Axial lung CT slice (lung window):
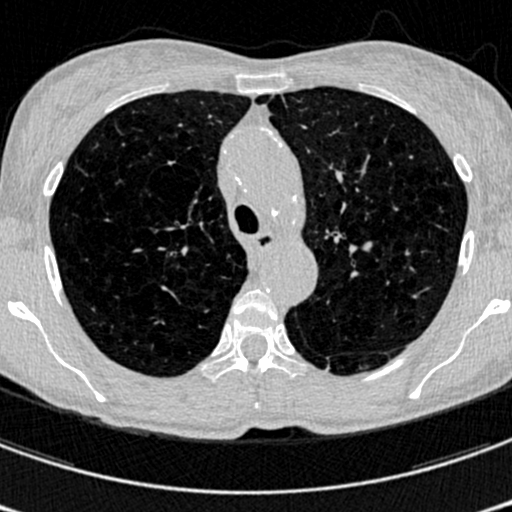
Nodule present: no